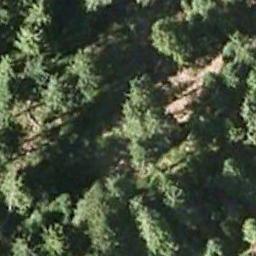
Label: forest